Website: macys
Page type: billing-address
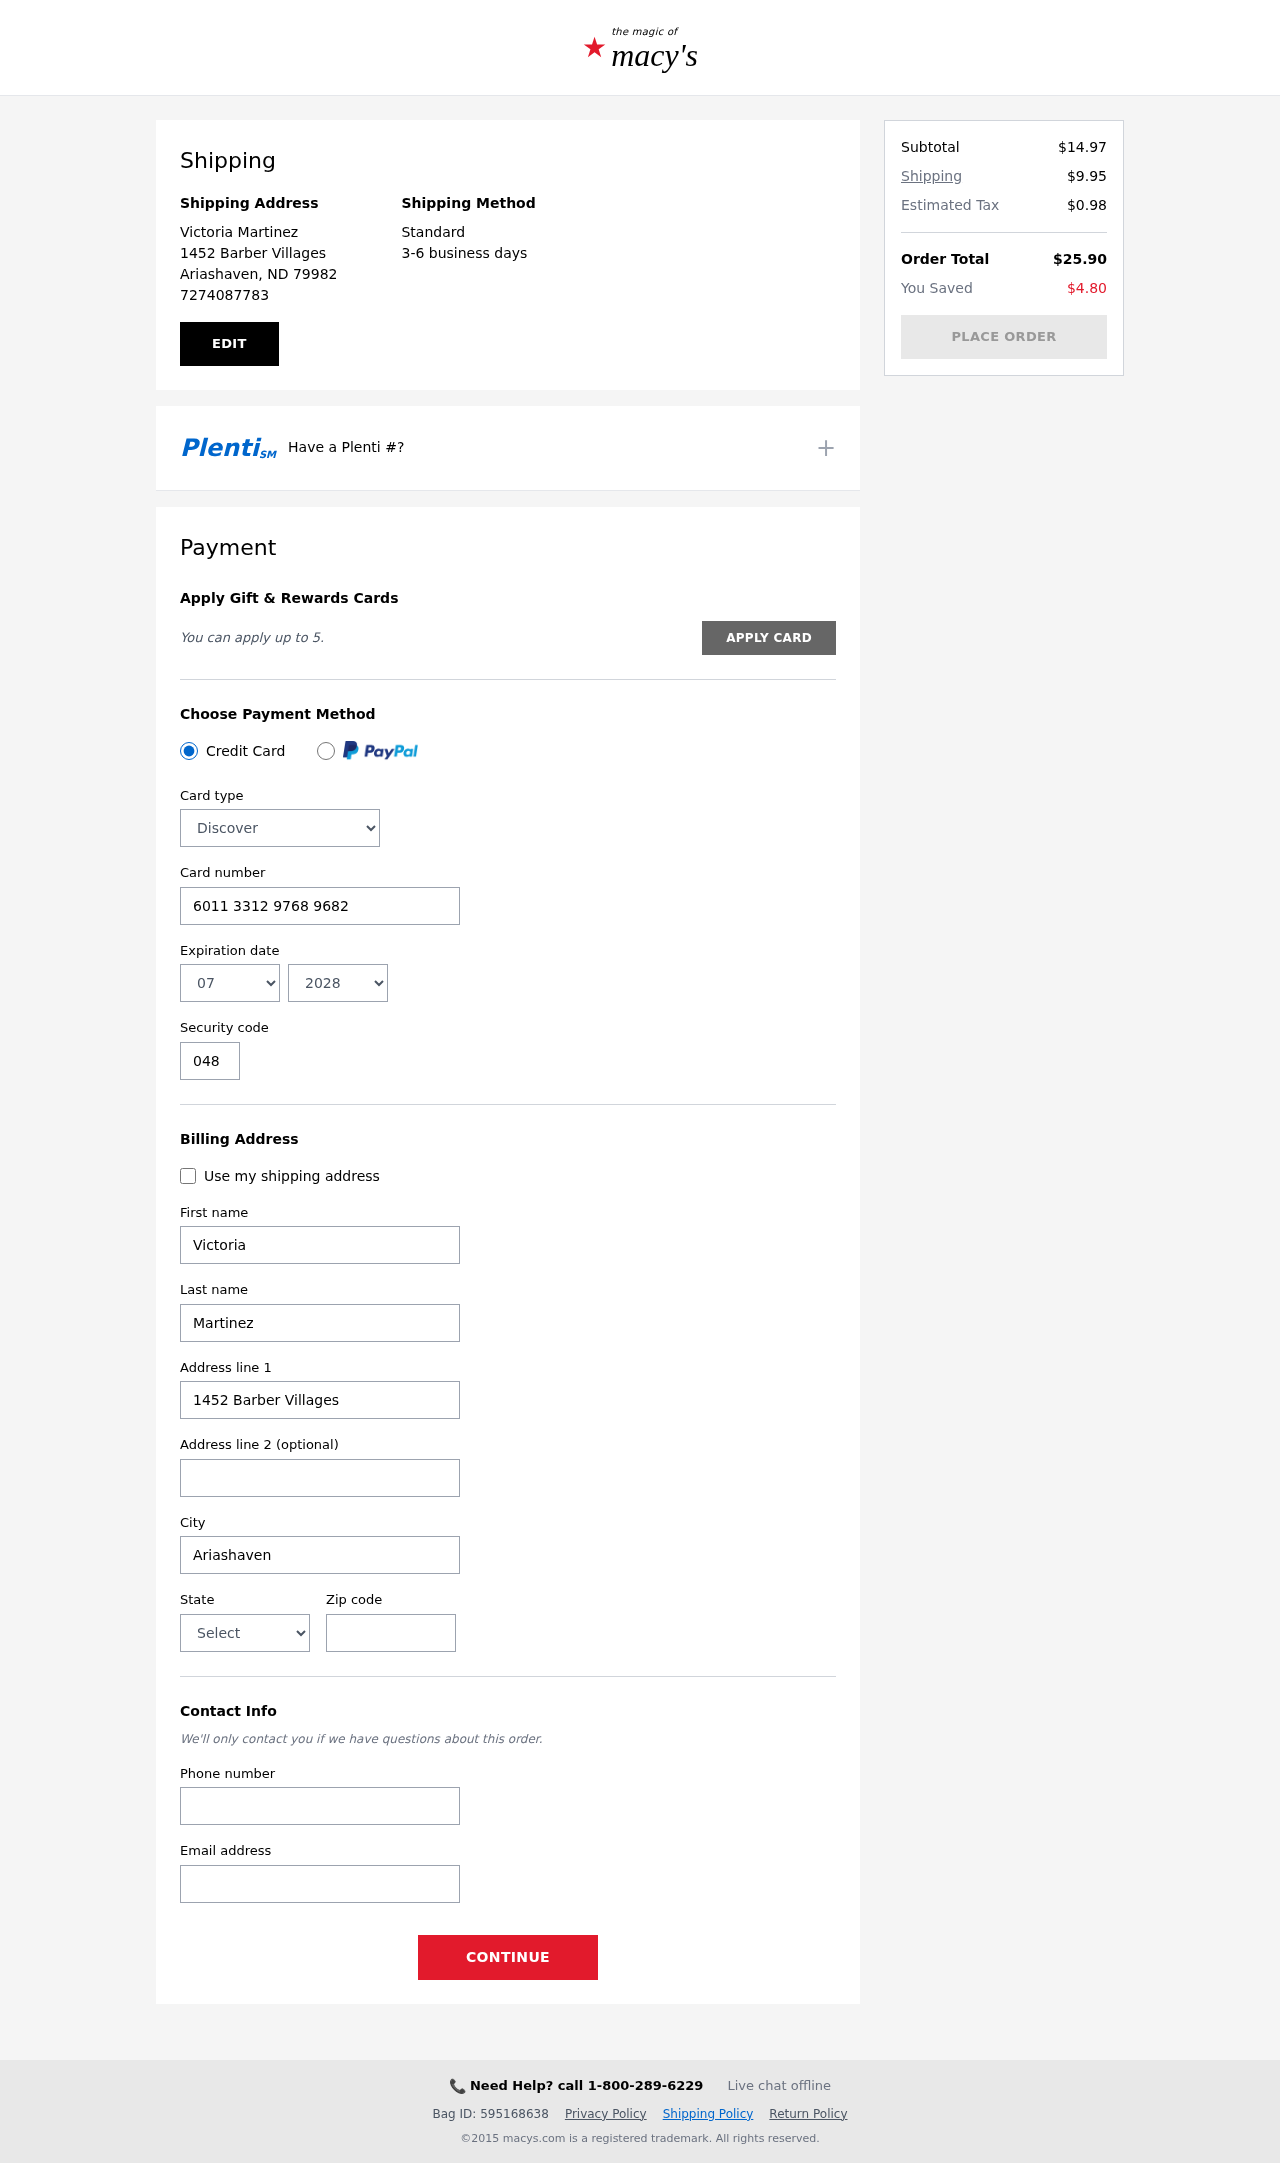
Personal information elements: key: PII_CARD_CVV
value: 048
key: PII_CARD_EXPIRY_MONTH
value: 07
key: PII_CARD_EXPIRY_YEAR
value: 28
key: PII_CARD_NUMBER
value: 6011 3312 9768 9682
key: PII_CARD_TYPE
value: Discover
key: PII_CITY
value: Ariashaven
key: PII_CITY_STATE_ZIP
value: Ariashaven, ND 79982
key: PII_EMAIL
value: victoria_martinez@hotmail.com
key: PII_FIRSTNAME
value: Victoria
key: PII_FULLNAME
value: Victoria Martinez
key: PII_LASTNAME
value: Martinez
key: PII_PHONE
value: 7274087783
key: PII_POSTCODE
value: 79982
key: PII_STATE
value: North Dakota
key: PII_STREET
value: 1452 Barber Villages
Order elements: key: ORDER_SUBTOTAL
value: $14.97
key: ORDER_SHIPPING_COST
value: $9.95
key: ORDER_TAX
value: $0.98
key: ORDER_TOTAL
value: $25.90
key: ORDER_SAVINGS
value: $4.80